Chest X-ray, PA view. Patient: 43 years old, sex M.
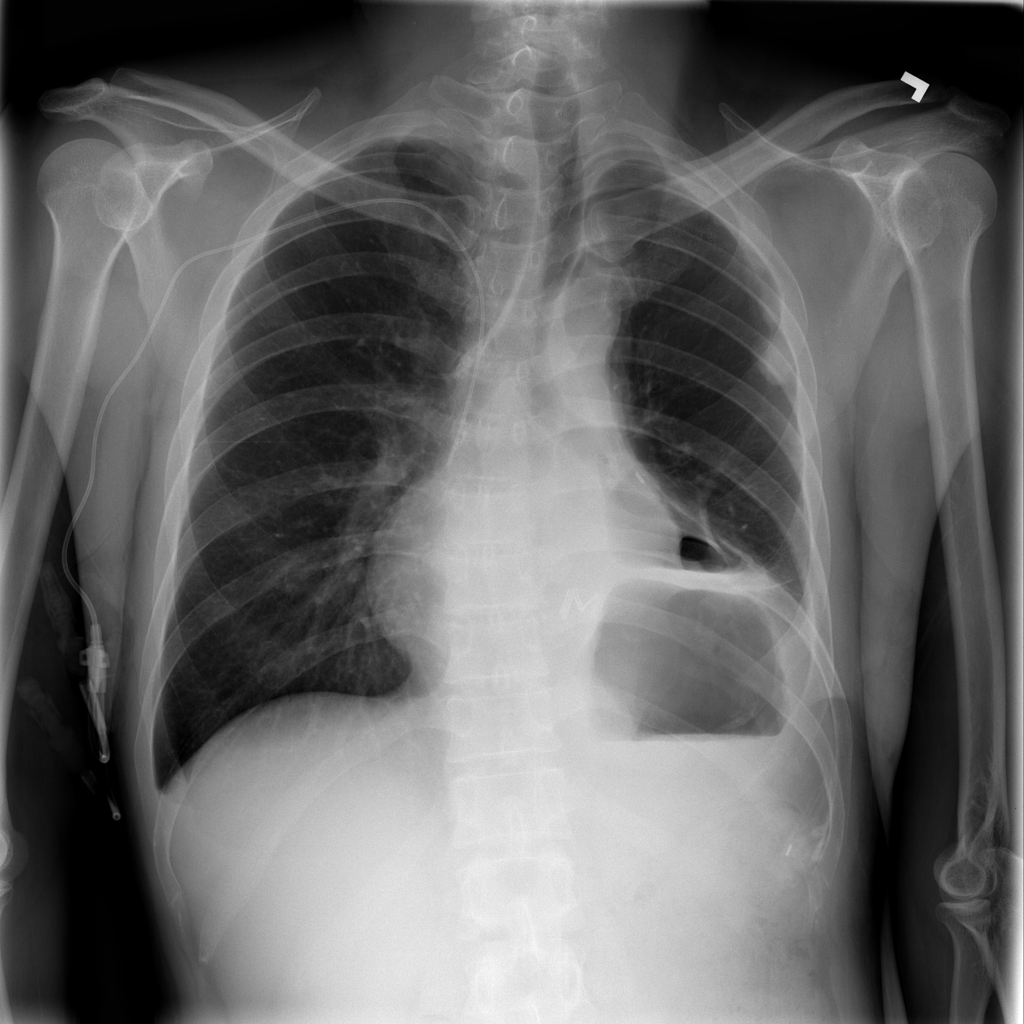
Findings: Pleural_Thickening